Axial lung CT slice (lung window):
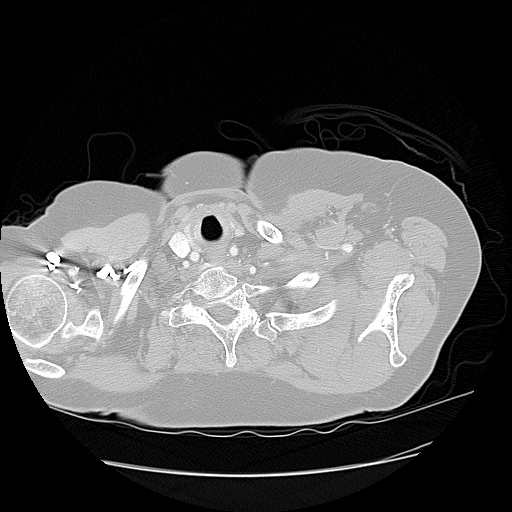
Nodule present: no